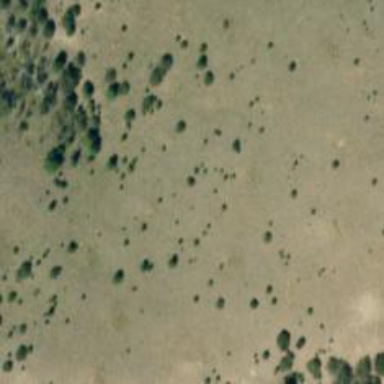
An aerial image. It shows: Scrub vegetation with evergreen needle-leaved trees around.